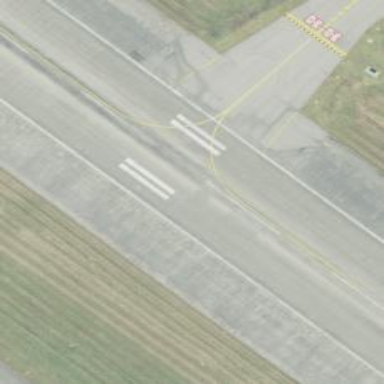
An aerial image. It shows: Image of taxiway at airport.